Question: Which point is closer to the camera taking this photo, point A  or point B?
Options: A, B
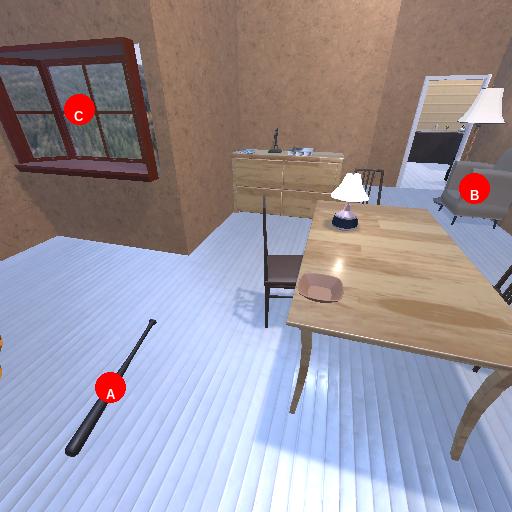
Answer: A